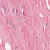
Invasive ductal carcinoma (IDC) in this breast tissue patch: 0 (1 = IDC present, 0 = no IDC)